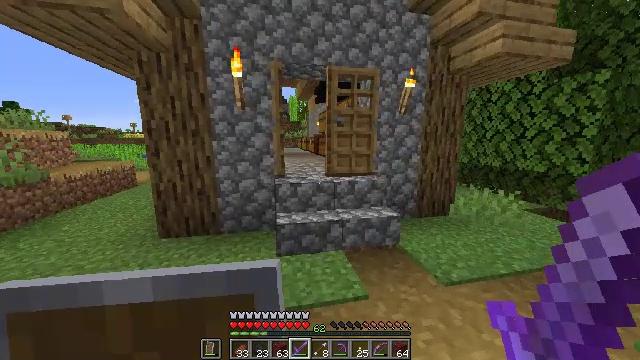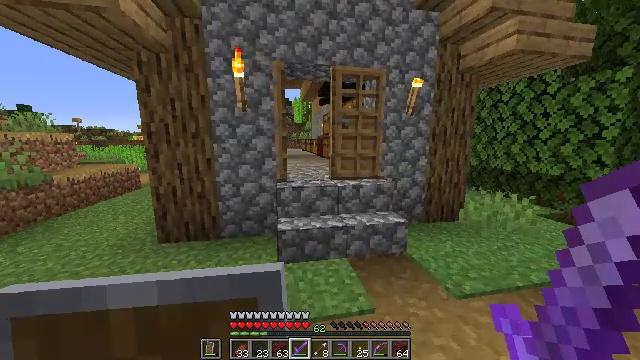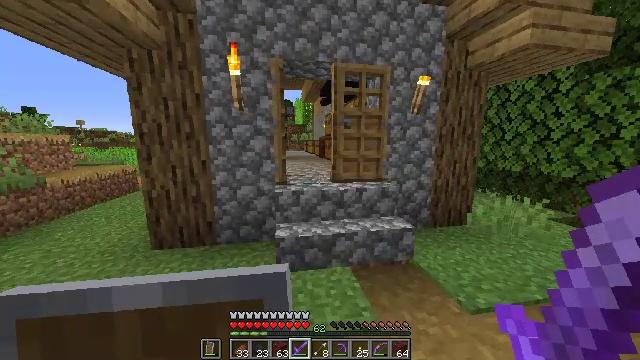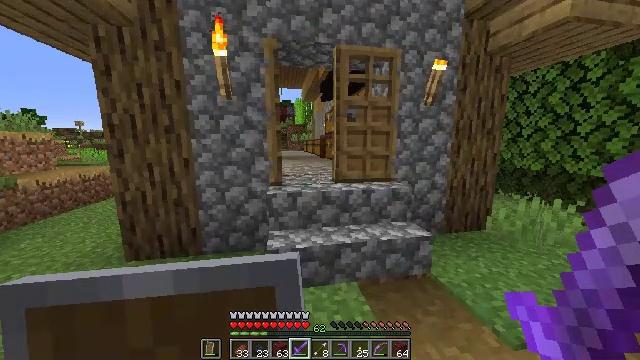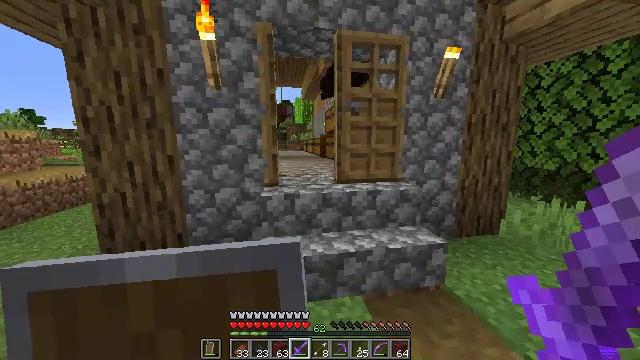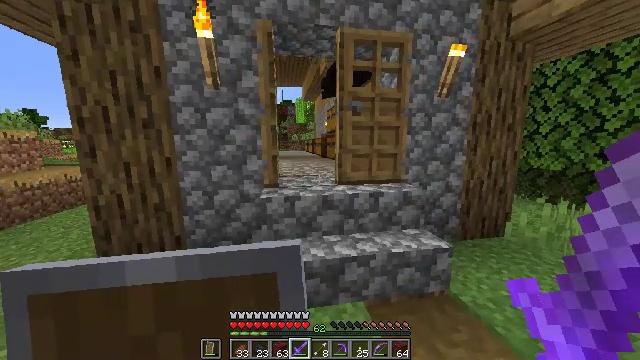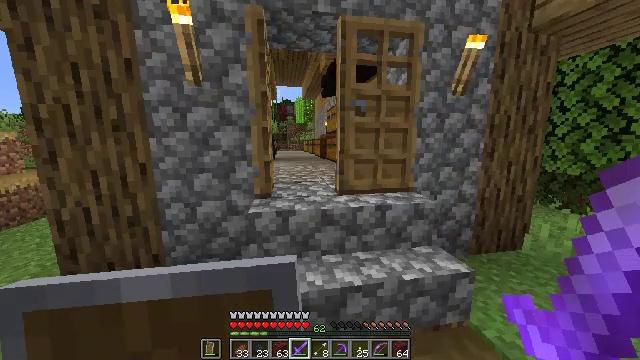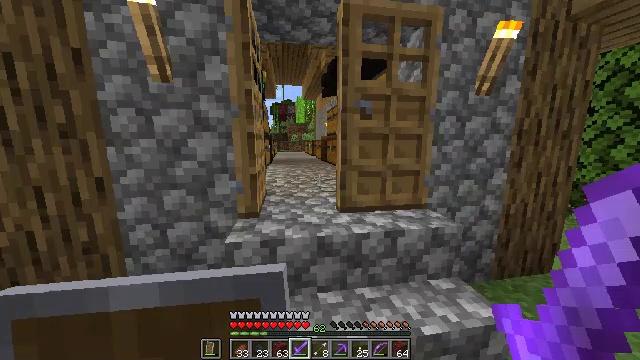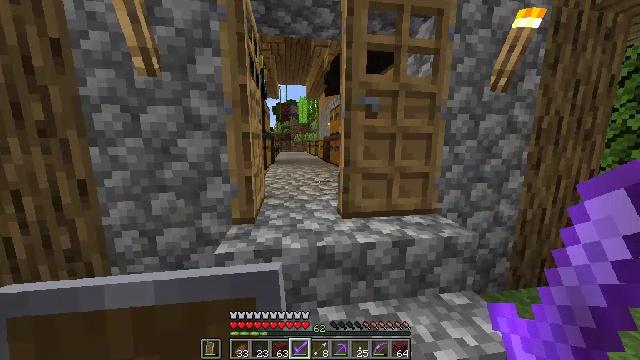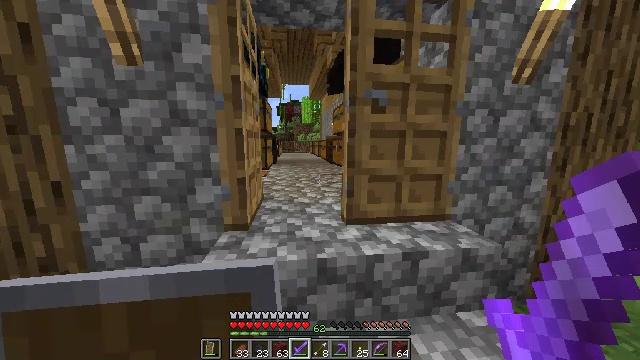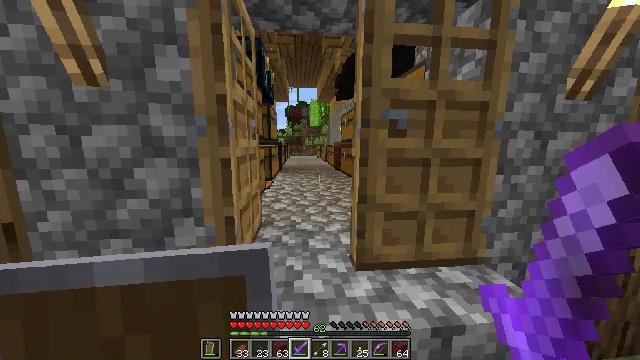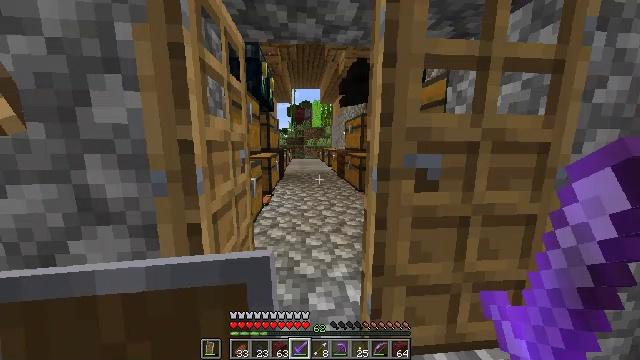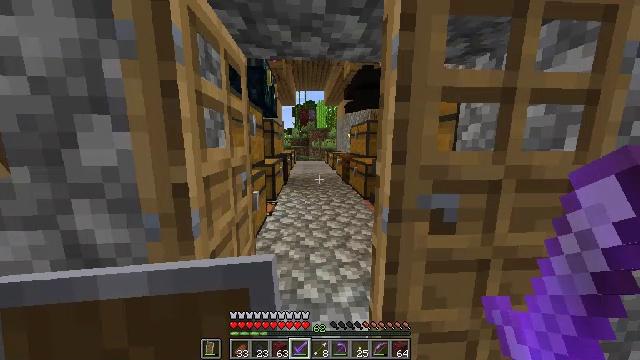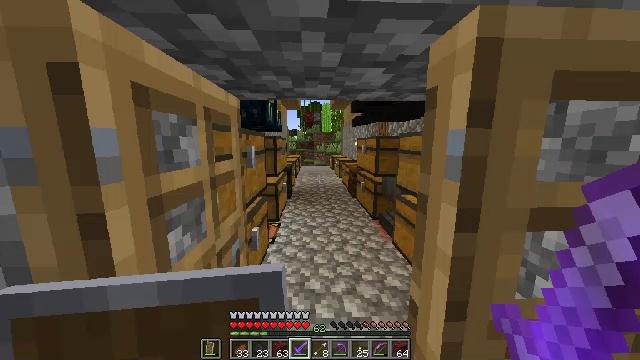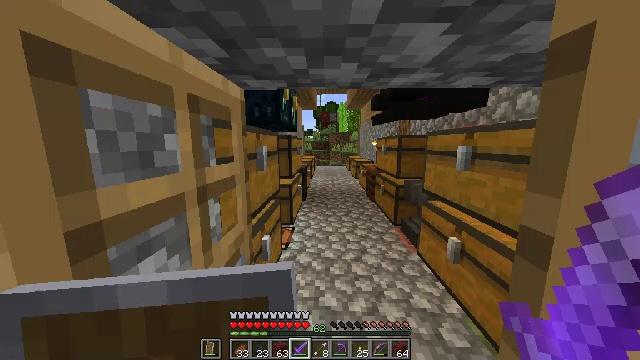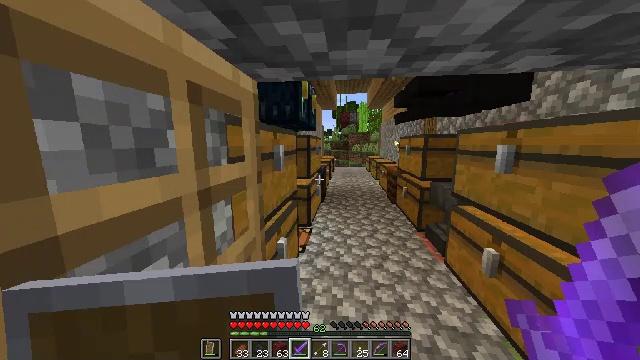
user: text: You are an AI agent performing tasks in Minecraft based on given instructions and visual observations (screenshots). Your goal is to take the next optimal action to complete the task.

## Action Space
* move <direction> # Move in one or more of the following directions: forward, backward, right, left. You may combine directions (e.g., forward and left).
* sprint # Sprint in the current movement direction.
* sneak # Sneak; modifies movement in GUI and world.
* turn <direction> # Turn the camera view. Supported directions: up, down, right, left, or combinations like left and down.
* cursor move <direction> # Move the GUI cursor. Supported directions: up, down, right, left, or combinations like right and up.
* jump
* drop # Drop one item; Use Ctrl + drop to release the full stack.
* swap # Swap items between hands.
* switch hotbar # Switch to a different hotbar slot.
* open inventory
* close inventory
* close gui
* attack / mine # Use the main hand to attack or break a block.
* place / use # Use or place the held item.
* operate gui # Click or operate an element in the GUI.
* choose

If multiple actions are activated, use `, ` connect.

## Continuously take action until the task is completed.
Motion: motion action
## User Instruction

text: Combine the necessary materials to craft an ender eye.
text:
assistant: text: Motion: move forward, turn left
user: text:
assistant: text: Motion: move forward
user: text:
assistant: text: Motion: move forward
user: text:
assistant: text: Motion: move forward
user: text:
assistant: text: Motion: move forward
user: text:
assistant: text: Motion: move forward
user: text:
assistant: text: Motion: move forward
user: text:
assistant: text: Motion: move forward
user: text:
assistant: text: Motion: move forward
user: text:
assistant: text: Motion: move forward, turn left
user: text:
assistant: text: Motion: move forward
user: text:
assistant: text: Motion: move forward, turn left
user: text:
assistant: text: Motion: move forward, turn left
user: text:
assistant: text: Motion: move forward, turn left
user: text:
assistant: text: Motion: move forward, turn left
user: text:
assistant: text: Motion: move forward, turn left
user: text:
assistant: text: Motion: move forward, turn left
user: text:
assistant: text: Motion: move forward and move right, turn left and up
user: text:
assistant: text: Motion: move forward and move right, turn left and up
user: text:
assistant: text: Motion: move forward and move right, turn left and up
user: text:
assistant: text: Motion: move forward and move right, turn left and up
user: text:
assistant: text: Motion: move forward and move right, turn left and up
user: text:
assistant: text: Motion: move forward and move right, turn left and up
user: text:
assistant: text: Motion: move forward and move right, turn left and up
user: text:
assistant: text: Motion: move right, turn left and up
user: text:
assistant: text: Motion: turn left and up
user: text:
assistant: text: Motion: turn left and up
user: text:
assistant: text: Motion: turn left and up
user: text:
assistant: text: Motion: turn left
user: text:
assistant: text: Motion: no_op